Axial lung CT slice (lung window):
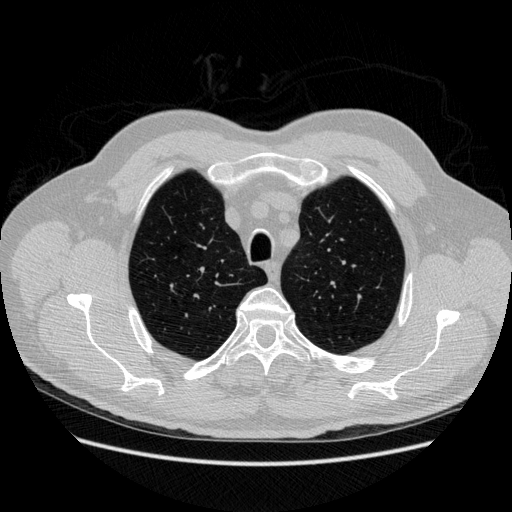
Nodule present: no